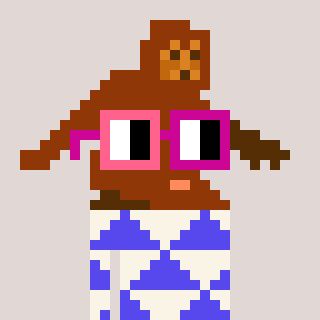
a pixel art character with square pink and red glasses, a bigfoot-shaped head and a computerblue-colored body on a warm background